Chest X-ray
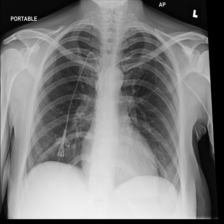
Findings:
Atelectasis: negative
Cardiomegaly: negative
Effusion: negative
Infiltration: negative
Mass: negative
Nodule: negative
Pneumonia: negative
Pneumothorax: negative
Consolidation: negative
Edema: negative
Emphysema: negative
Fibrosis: negative
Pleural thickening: negative
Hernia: negative